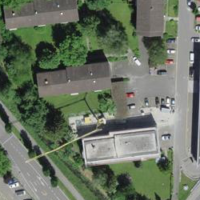
EUNIS habitat code: 55
Species observed at this site:
Berula erecta
Aegopodium podagraria